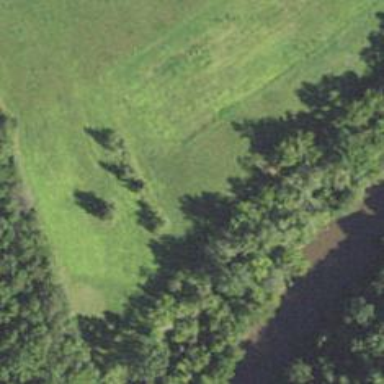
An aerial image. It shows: Row of trees in natural setting.